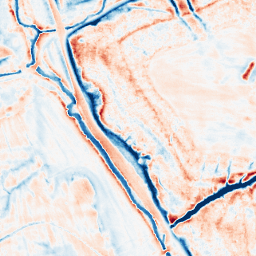
Category: edge_preserving
Decomposition family: anisotropic_diffusion
Decomposition parameters: iterations: 50
kappa: 10
gamma: 0.2
Upsampling method: sinc_blackman
Upsampling parameters: scale: 8
kernel_size: 16
Upsampling scale: 8